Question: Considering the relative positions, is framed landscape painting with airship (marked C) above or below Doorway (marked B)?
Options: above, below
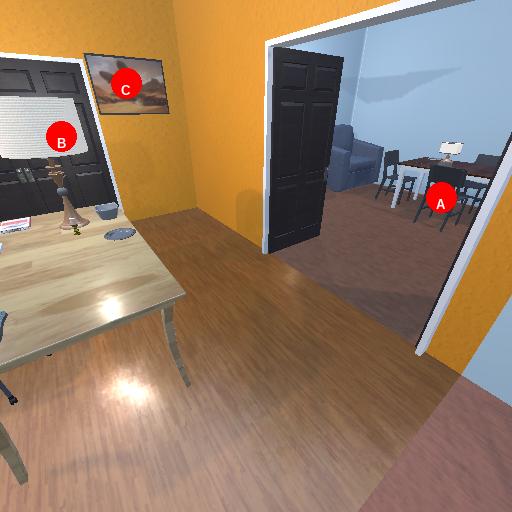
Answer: above